Question: 1. i have imported my collada file of a 3d tunnel in xcode.
2.when i run my sample project it shows 3d tunnel very far and small
'''
class GameViewController: UIViewController {
override func viewDidLoad() {
super.viewDidLoad()
// create a new scene
let scene = SCNScene(named: "art.scnassets/tube.dae")!
// create and add a camera to the scene
let cameraNode = SCNNode()
cameraNode.camera = SCNCamera()
scene.rootNode.addChildNode(cameraNode)
// place the camera
cameraNode.position = SCNVector3(x: 0, y: 0, z: 15)
// create and add a light to the scene
let lightNode = SCNNode()
lightNode.light = SCNLight()
lightNode.light!.type = SCNLightTypeOmni
lightNode.position = SCNVector3(x: 0, y: 10, z: 10)
scene.rootNode.addChildNode(lightNode)
'''
1. i just import my collada 3d object in xcode default ship code what should i do to see my 3d tunnel near to the scene as in following pics in Blender:
<URL>
1. when i run SceneKit project the tunnel in simulator looks like this:
[
5.How can i get my 3d tunnel same view in scenekit as it is in blender.
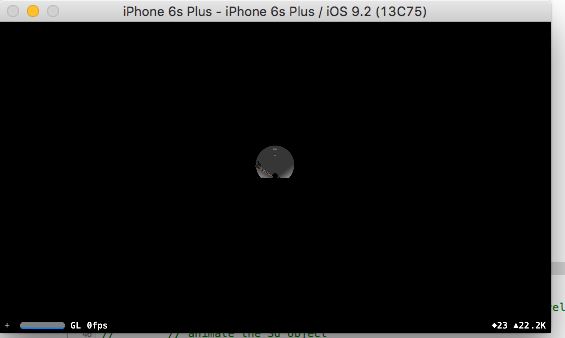
Answer: Does your Collada file already have a camera in it, i.e. the one you're using to produce the first rendering?
If so, locate that camera/node (childNodeWithName). Assign it as your view's point of view. Don't create a new camera in your code.
Or, if you really need to create a new camera, put it at the same location as the point of view used for the first rendering.